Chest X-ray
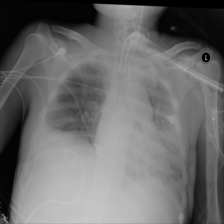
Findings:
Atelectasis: negative
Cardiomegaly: negative
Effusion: positive
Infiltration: negative
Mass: negative
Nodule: negative
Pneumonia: negative
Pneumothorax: negative
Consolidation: negative
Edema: negative
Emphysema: negative
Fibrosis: negative
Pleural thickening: negative
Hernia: negative